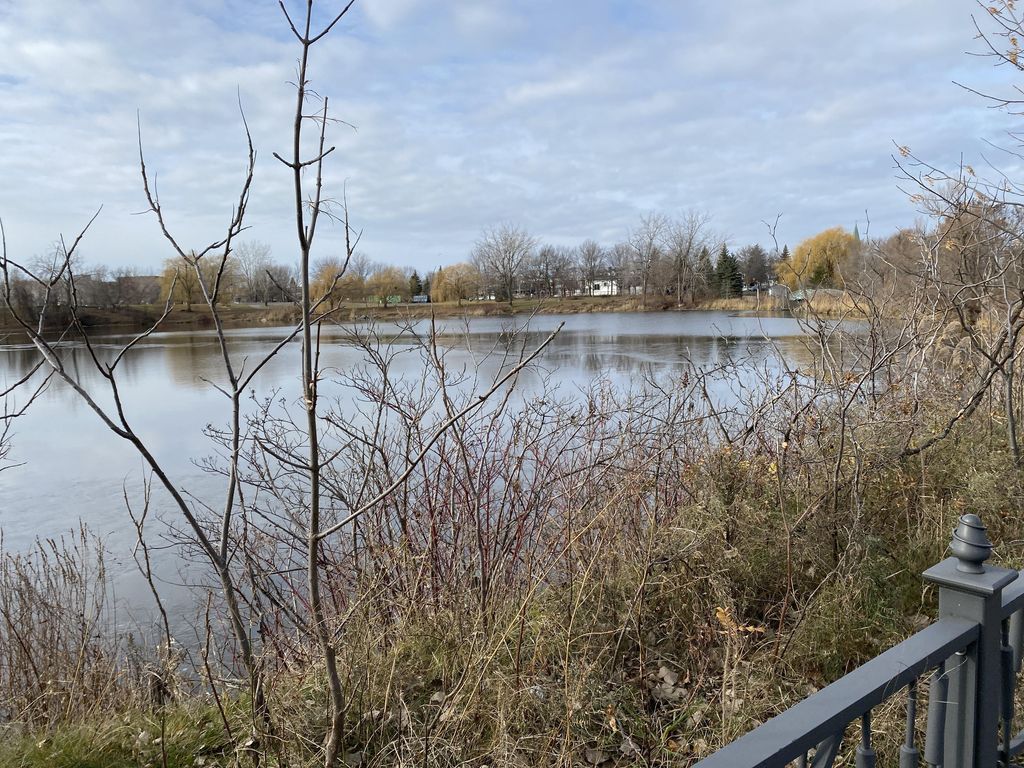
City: montreal